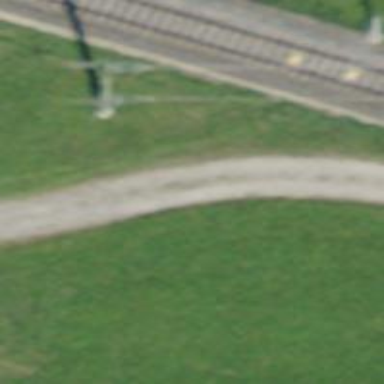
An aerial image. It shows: Grass track with grade4 surface.